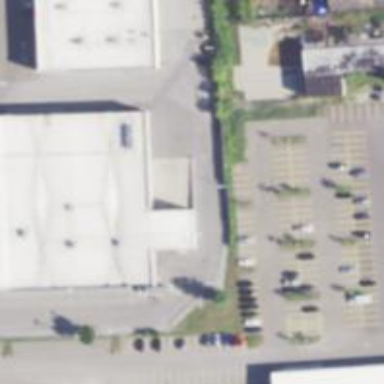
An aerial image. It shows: Supermarket located in building.